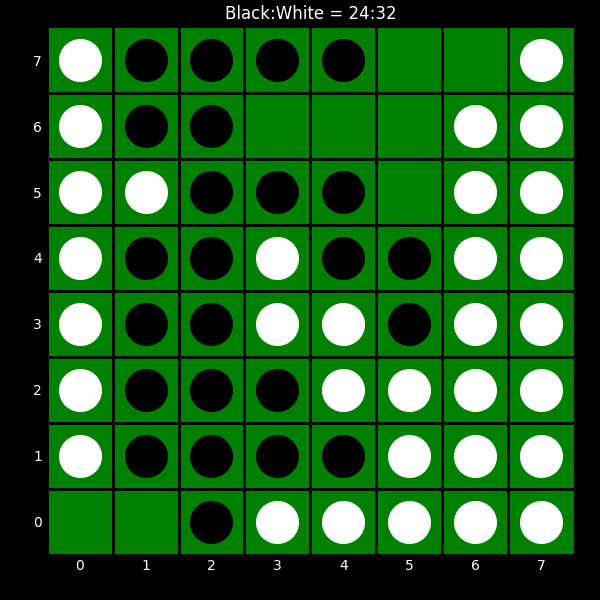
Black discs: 24
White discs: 32